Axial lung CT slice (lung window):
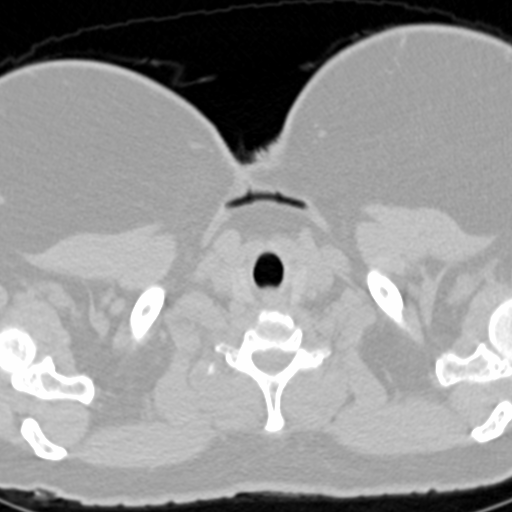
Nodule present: no